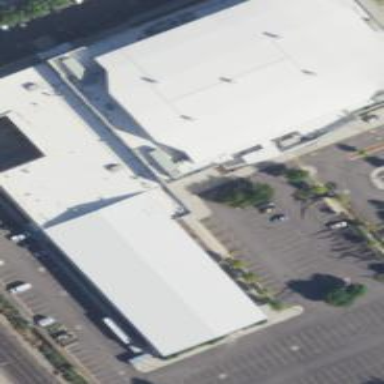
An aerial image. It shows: Sports center with multiple sport facilities located within building.